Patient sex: F
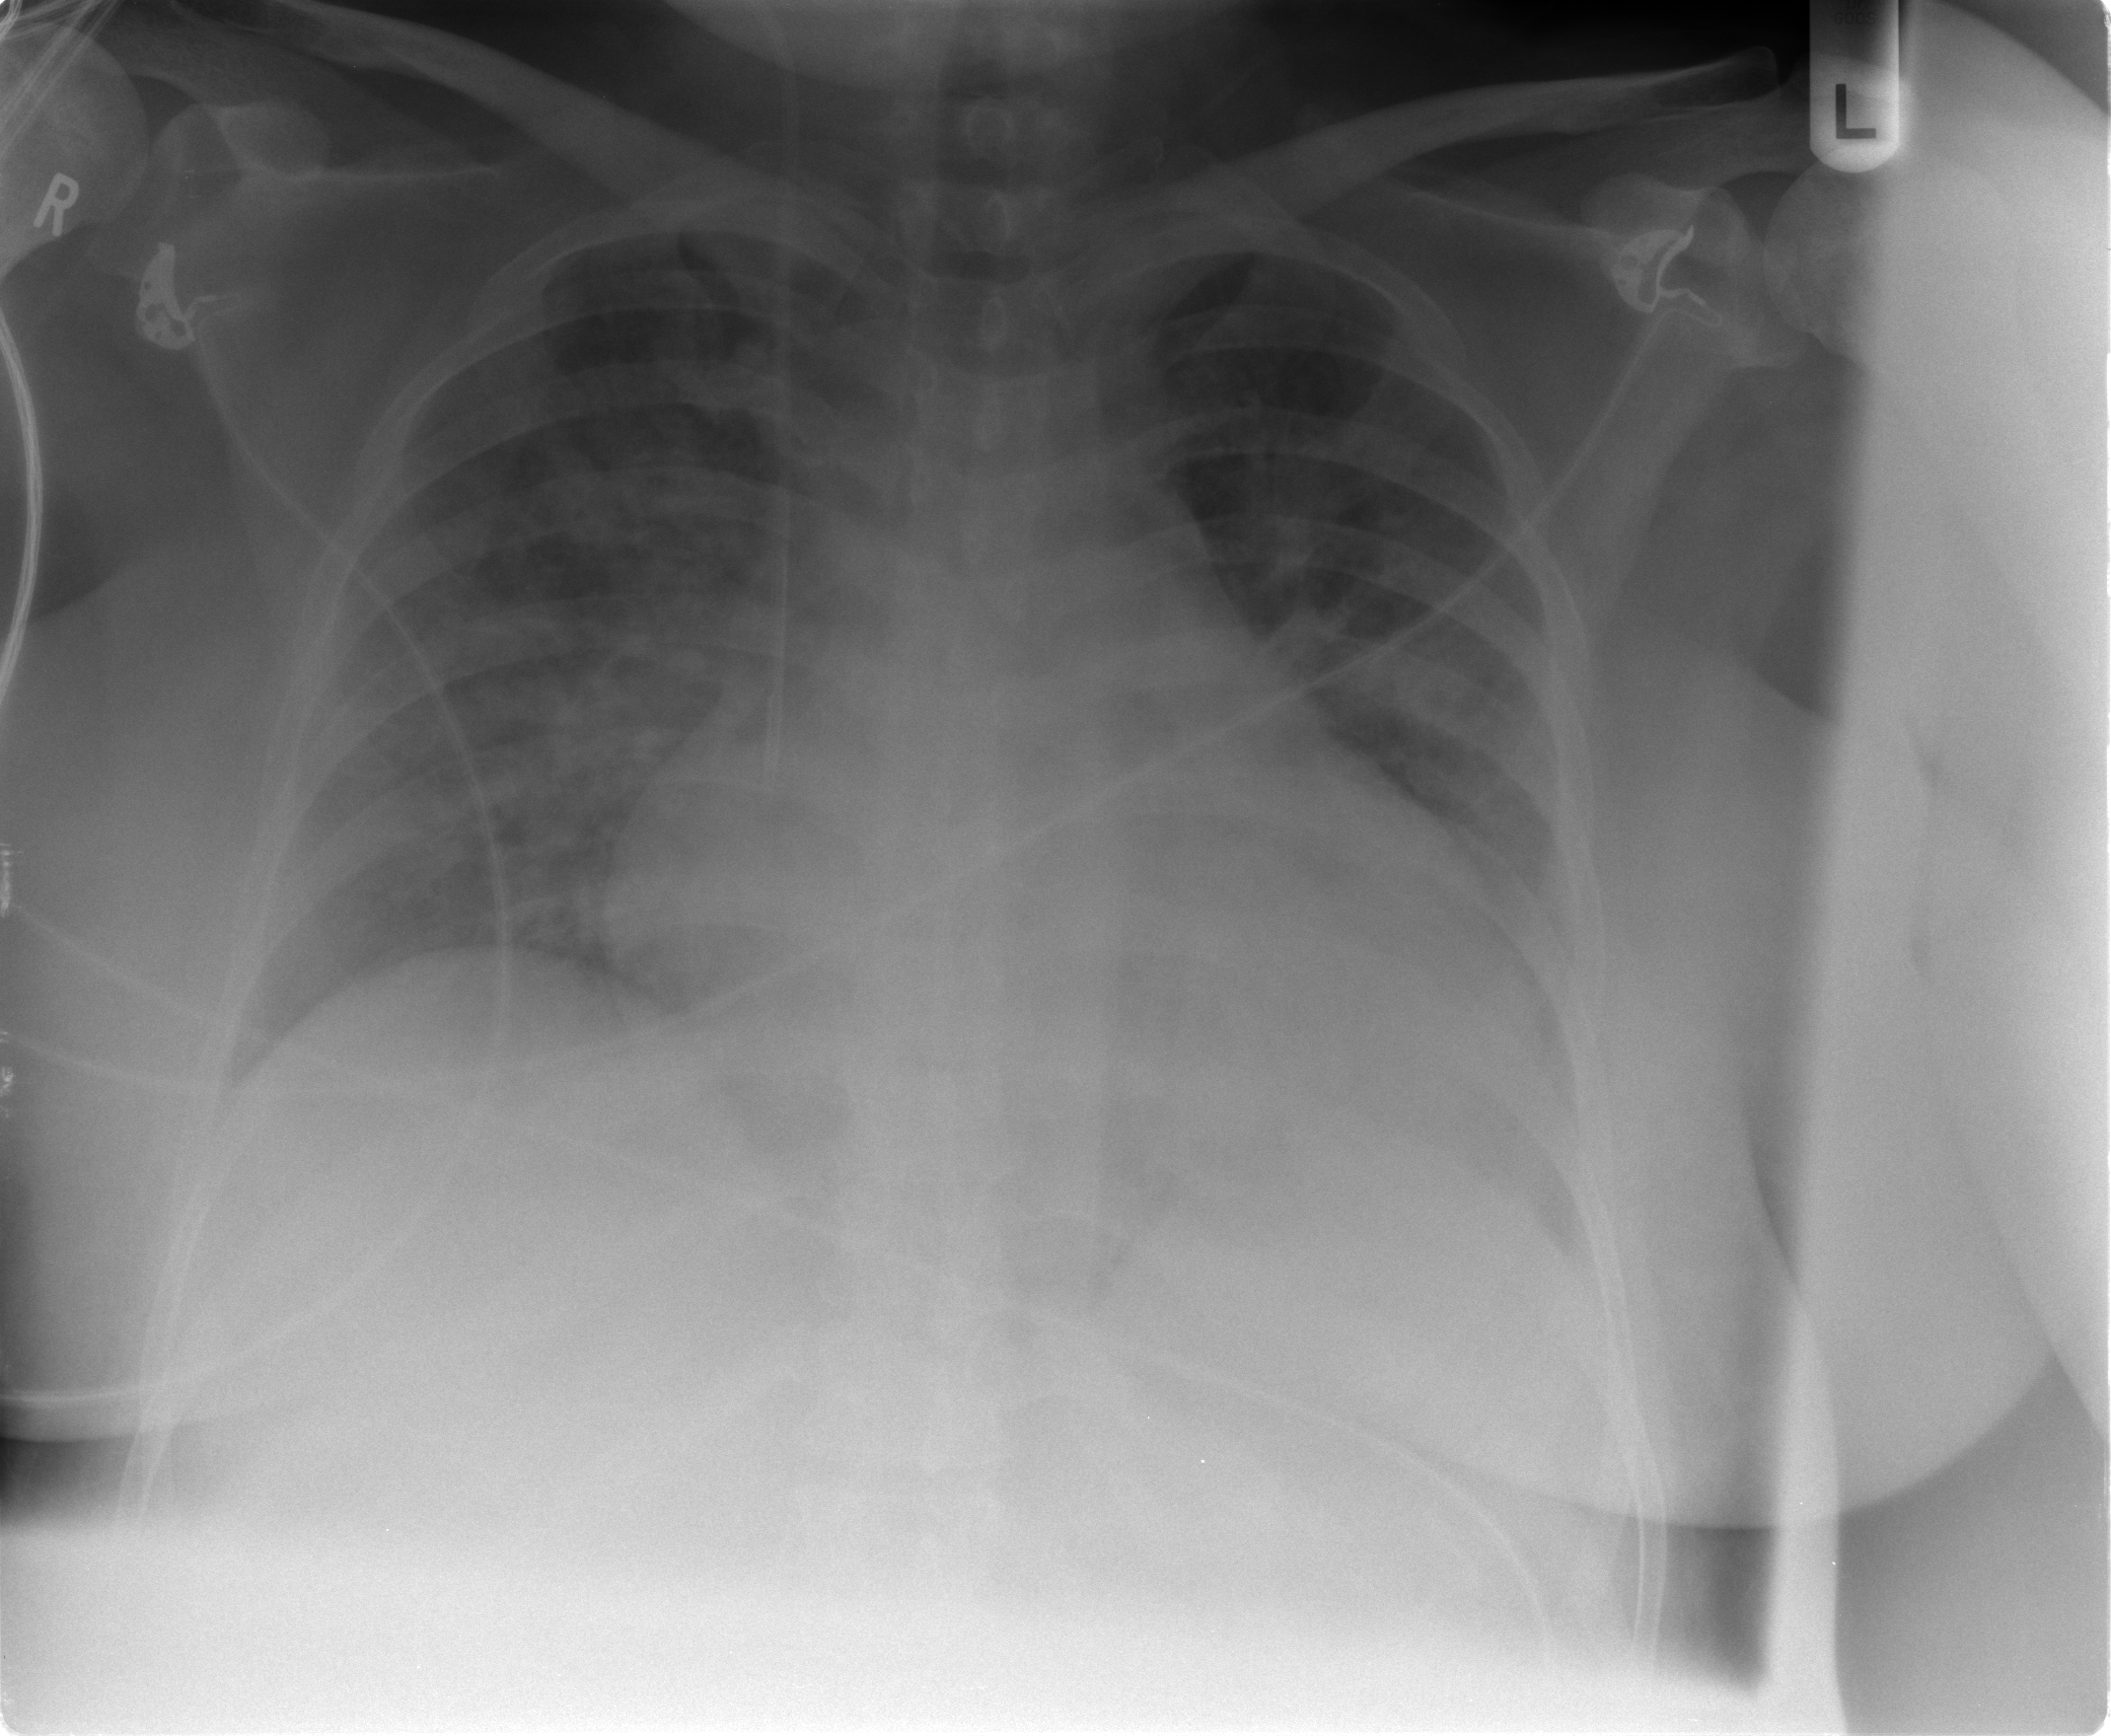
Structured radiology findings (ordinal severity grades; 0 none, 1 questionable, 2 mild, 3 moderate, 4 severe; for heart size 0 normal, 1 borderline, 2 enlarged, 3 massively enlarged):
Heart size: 2
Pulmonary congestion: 2
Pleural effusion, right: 1
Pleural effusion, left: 1
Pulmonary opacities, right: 3
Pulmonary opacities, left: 2
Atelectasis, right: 2
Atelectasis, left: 2